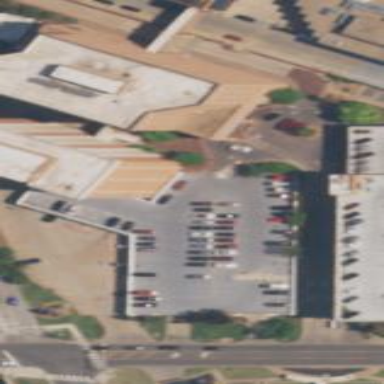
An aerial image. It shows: Multi-storey parking building.